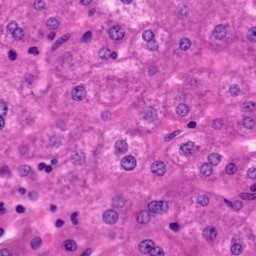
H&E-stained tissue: Liver